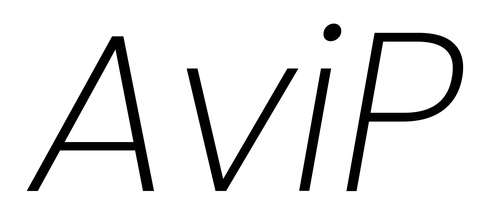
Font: Poppins-ExtraLightItalic